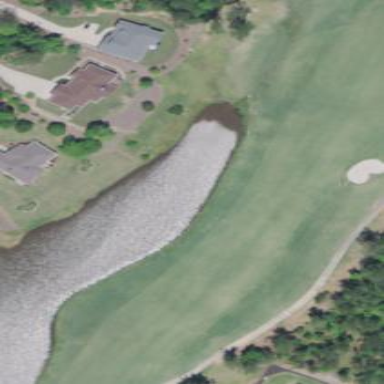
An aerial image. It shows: Grassy area designated as golf fairway.